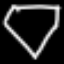
Label: diamond